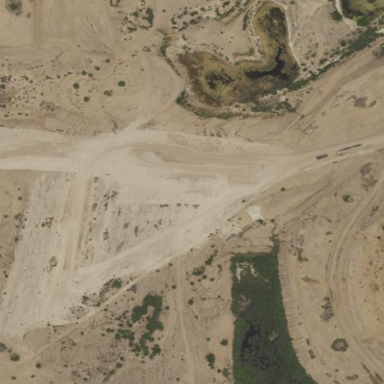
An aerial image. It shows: Quarry area.